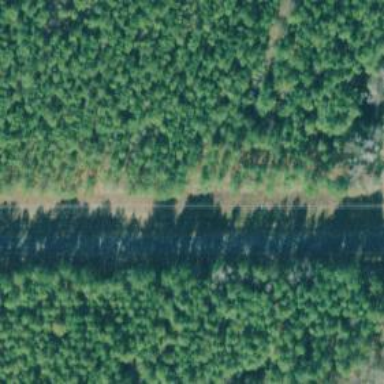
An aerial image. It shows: Abandoned railway parallel to secondary road.